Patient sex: M
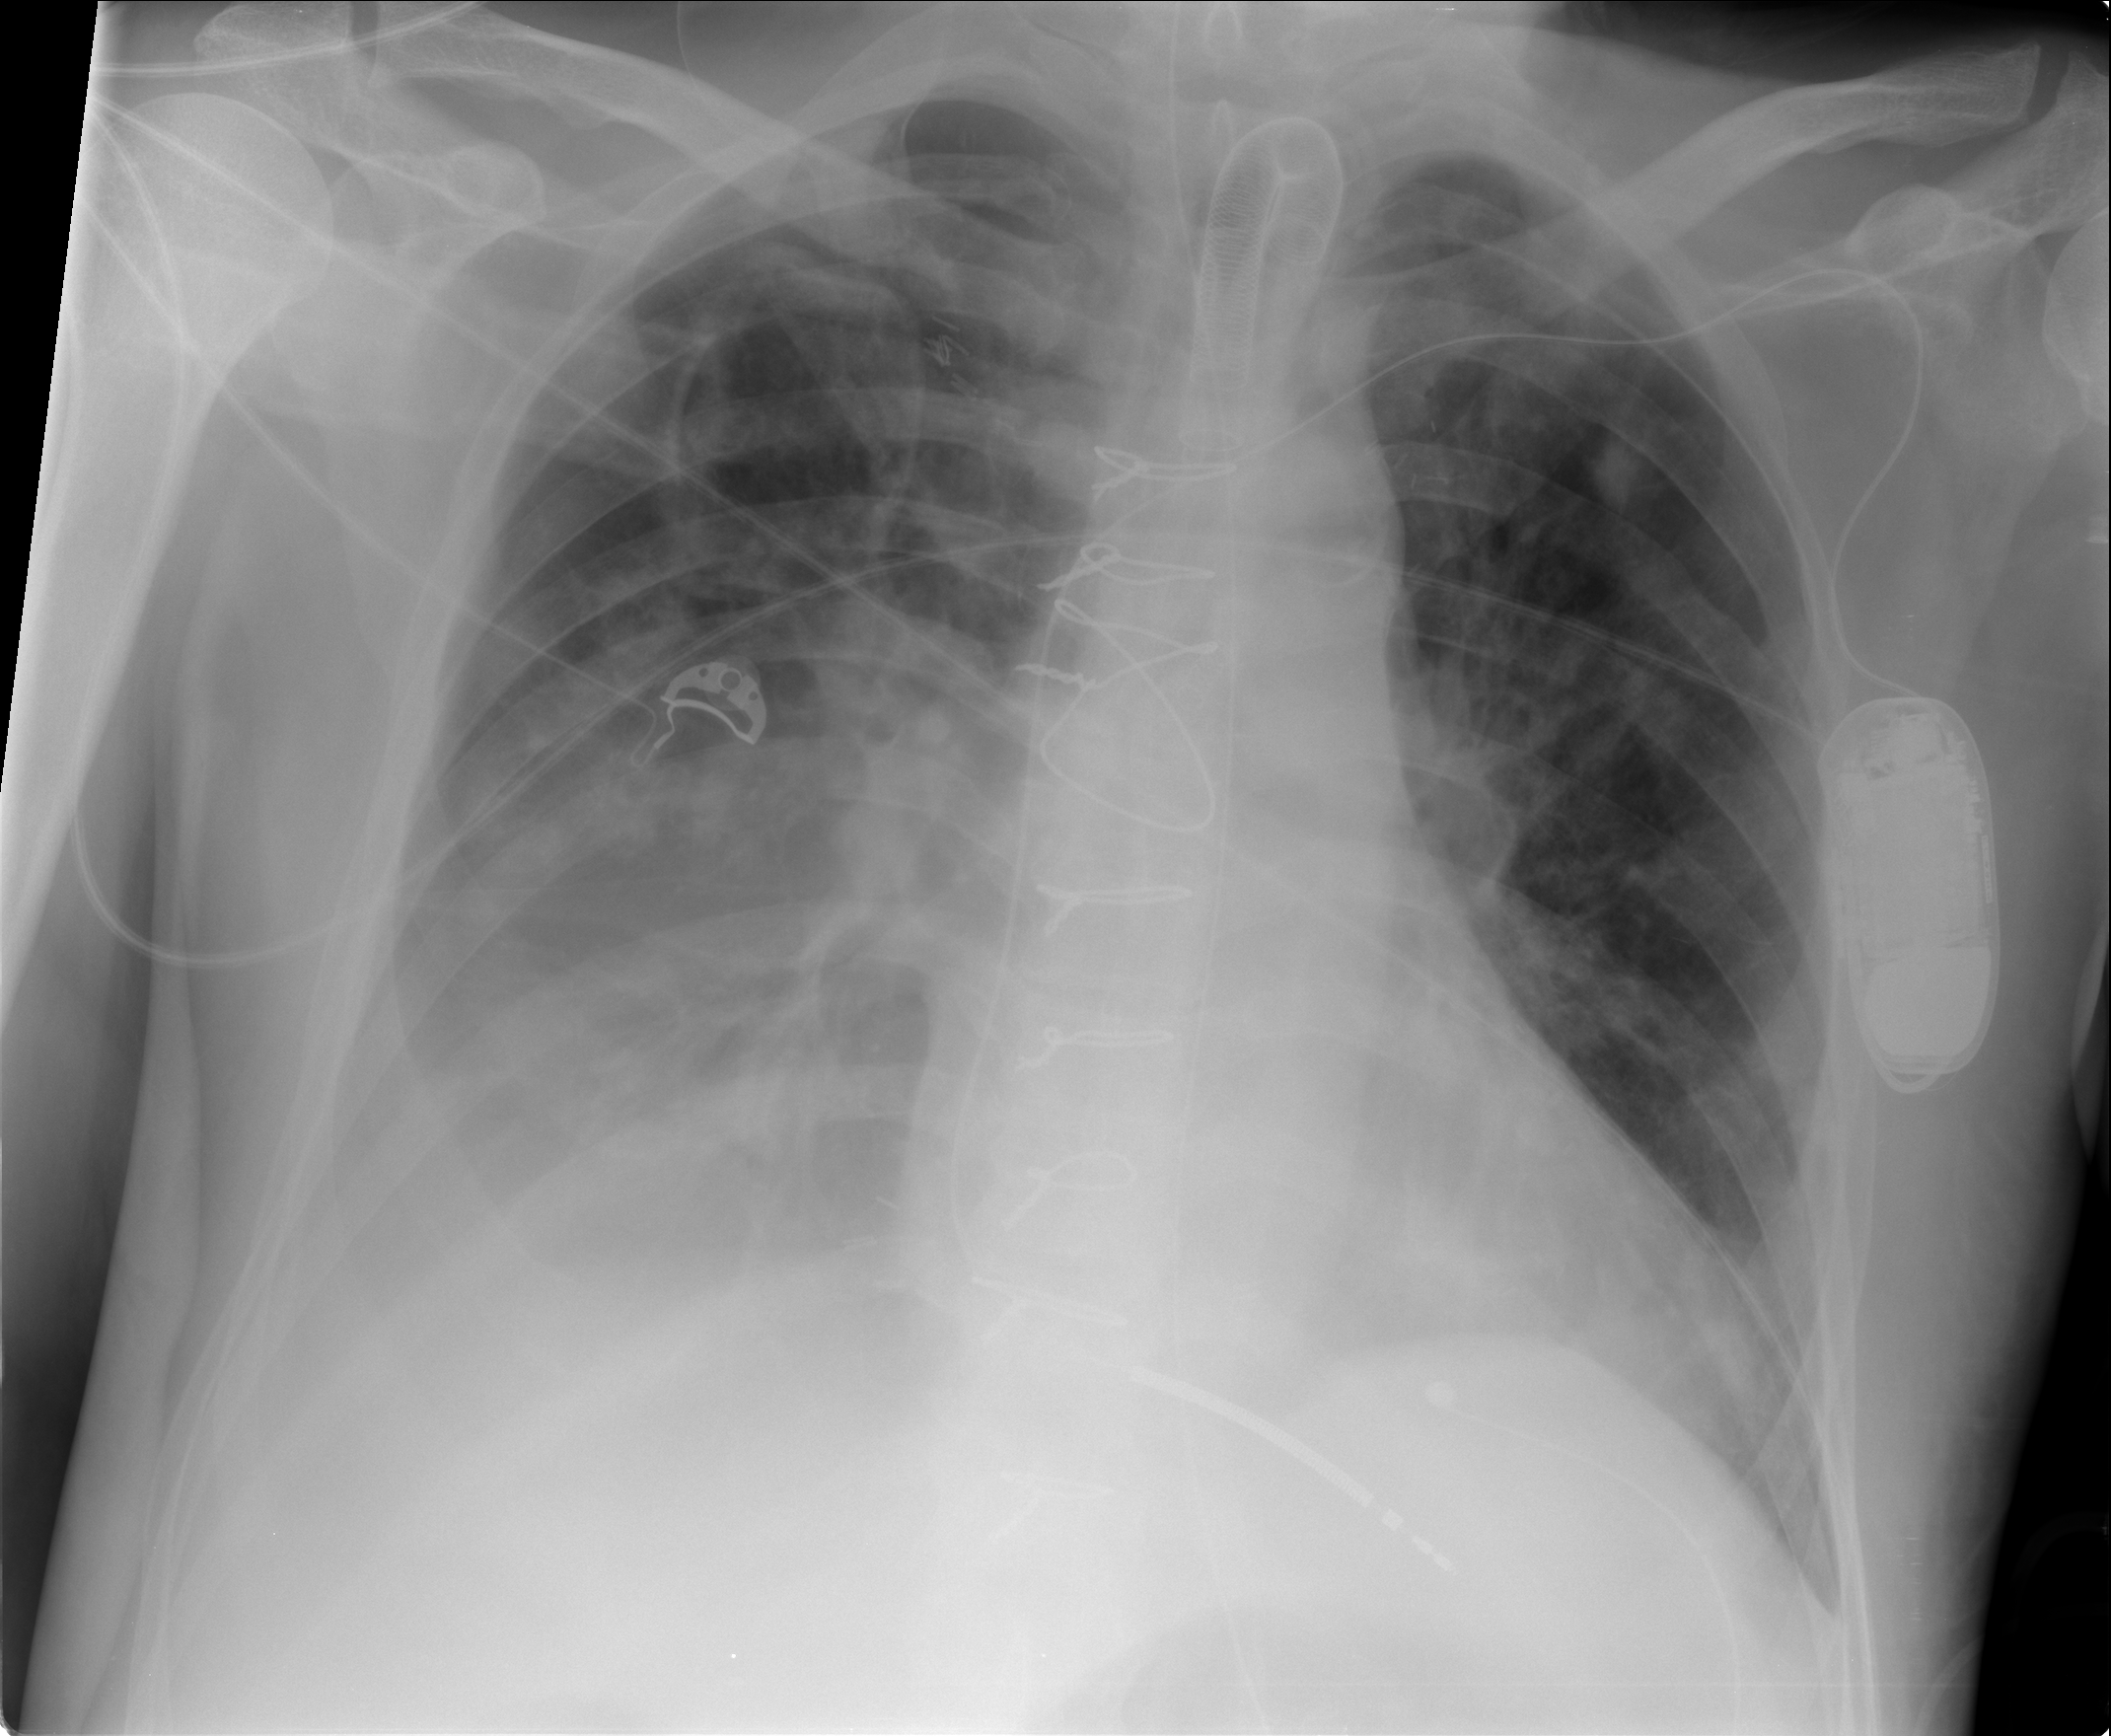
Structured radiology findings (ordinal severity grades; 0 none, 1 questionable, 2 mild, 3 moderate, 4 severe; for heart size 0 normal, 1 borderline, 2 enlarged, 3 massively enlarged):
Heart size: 2
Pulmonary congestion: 2
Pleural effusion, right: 3
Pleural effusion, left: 2
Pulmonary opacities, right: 2
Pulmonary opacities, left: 2
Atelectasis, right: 3
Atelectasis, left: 2